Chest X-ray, AP view. Patient: 31 years old, sex M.
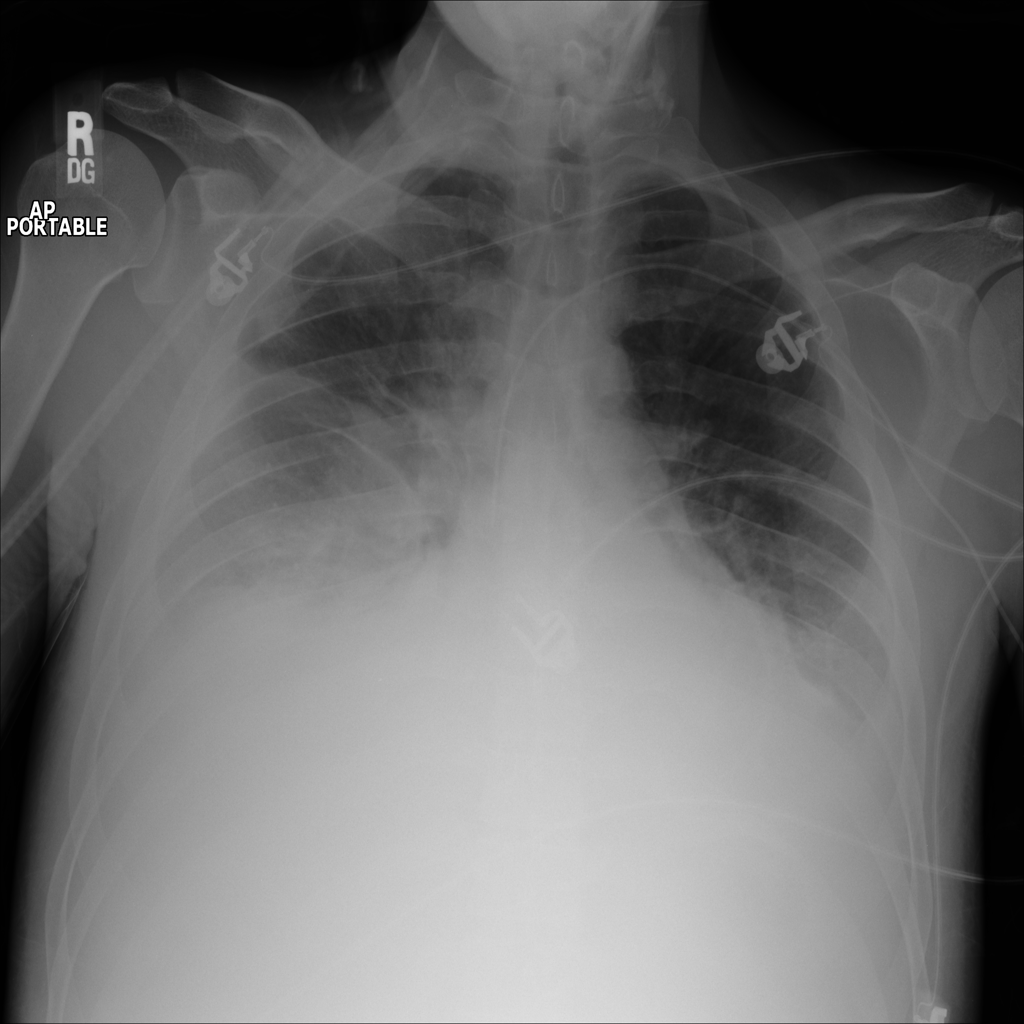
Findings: No Finding